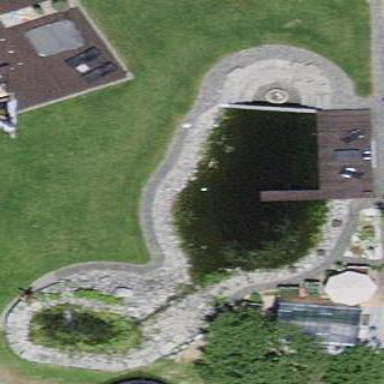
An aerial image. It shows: Serene pond surrounded by nature.